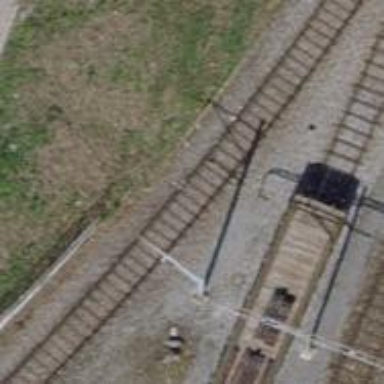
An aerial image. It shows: Railway yard with one track. The railway is electrified with contact line.